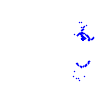
Particle: kaon